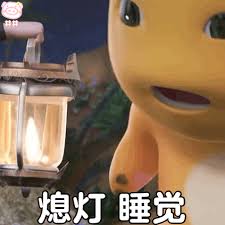
Label: nailong